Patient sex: M
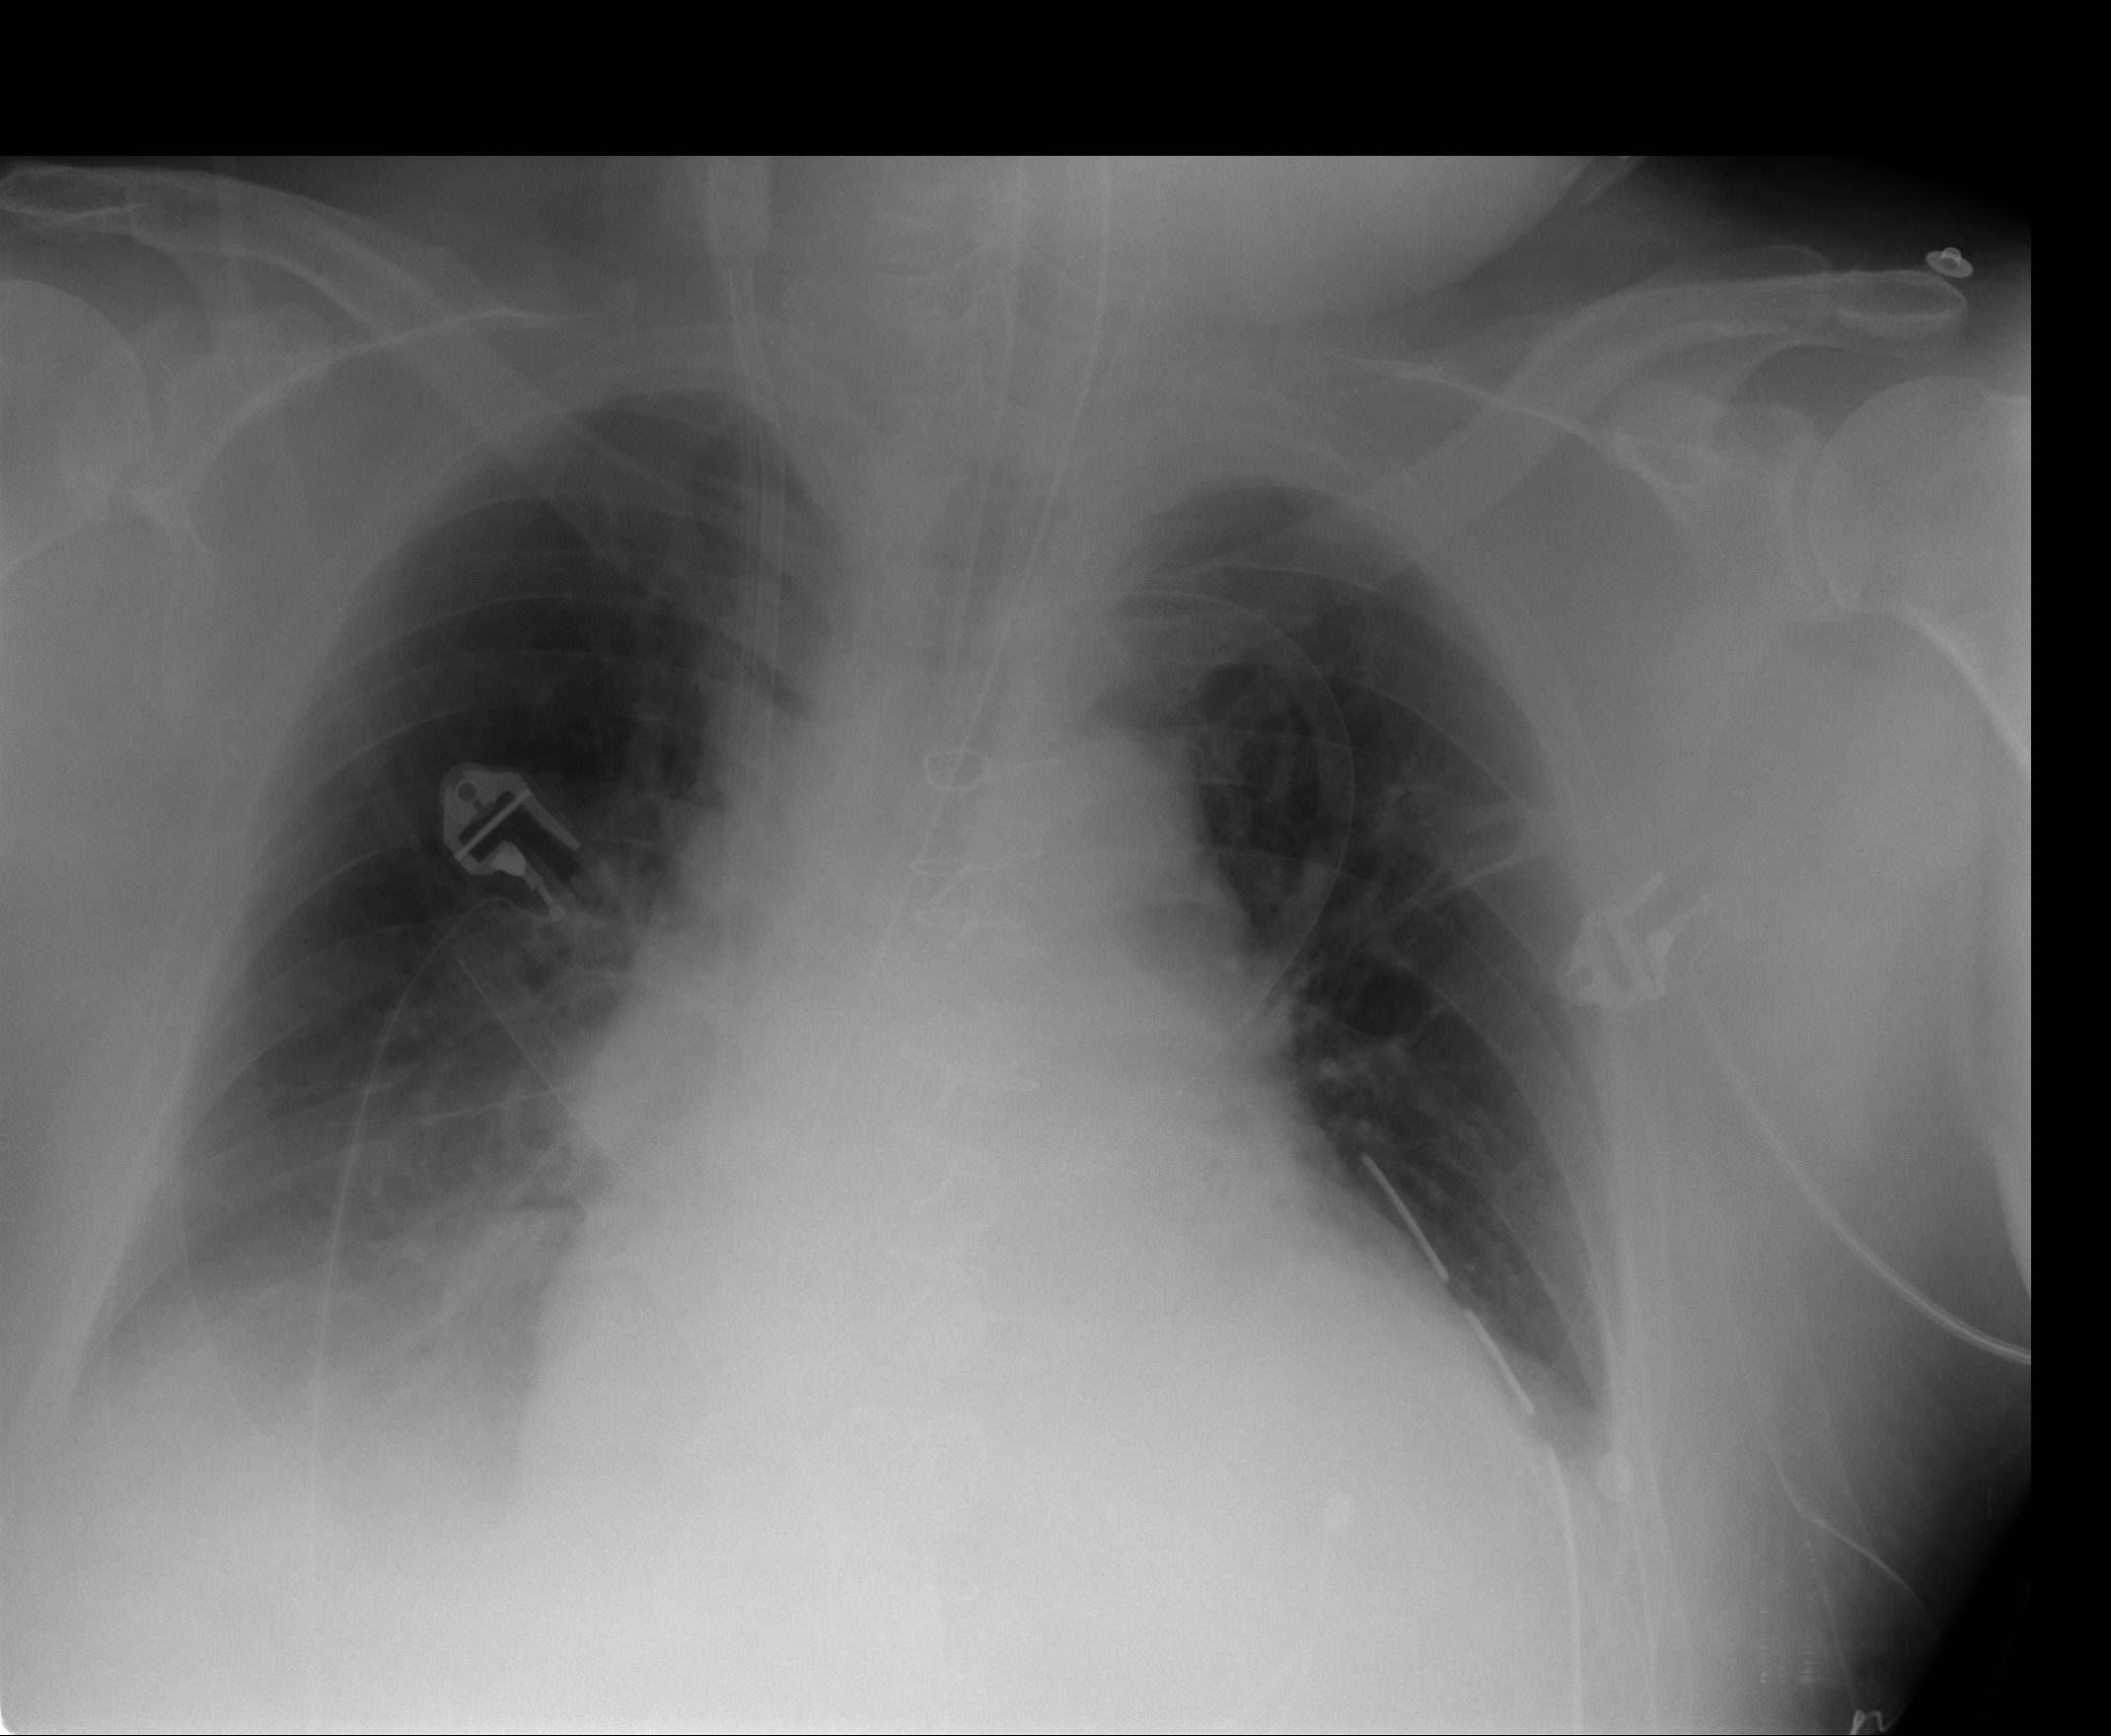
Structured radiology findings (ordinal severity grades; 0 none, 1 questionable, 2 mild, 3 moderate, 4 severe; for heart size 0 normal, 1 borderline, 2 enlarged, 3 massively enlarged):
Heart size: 2
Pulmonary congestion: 1
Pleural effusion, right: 1
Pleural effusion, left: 1
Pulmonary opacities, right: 0
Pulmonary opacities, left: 2
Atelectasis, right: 2
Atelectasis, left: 1